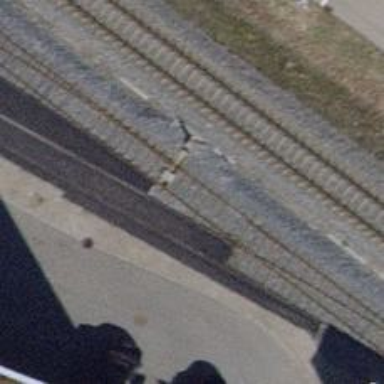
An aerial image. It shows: Railway switch.